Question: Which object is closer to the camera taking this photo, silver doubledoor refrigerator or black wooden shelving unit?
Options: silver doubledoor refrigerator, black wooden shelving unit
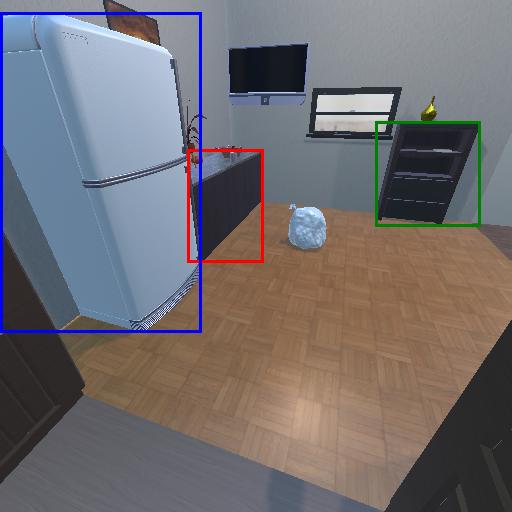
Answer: silver doubledoor refrigerator